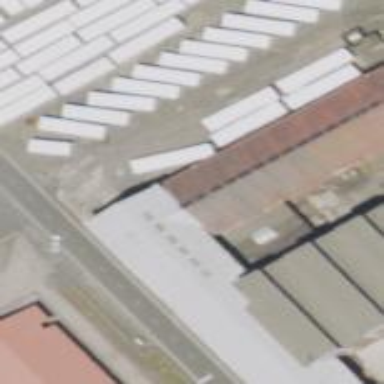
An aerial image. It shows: Industrial building.